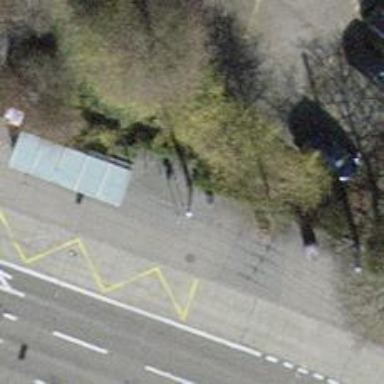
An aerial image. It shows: Bicycle parking area with stands.